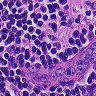
Metastatic tissue present: no